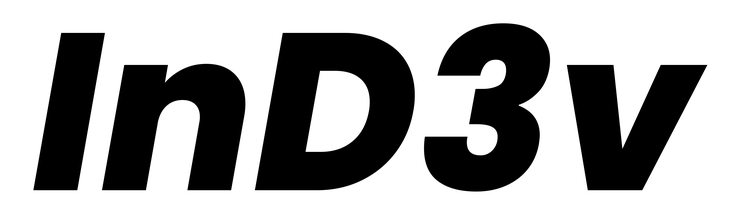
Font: Poppins-ExtraBoldItalic